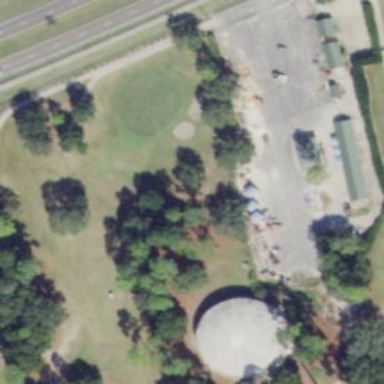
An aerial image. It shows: Golf course.